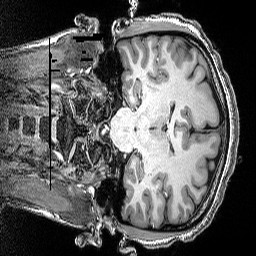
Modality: T1w
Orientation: coronal
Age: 18
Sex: female
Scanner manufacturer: siemens
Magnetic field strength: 3 T
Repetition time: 2.5 s
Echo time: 0.00343 s